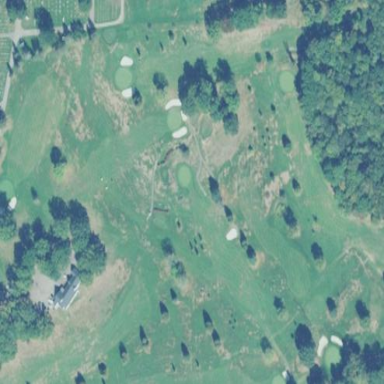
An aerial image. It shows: Golf course surrounded by greenery.